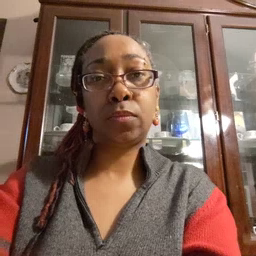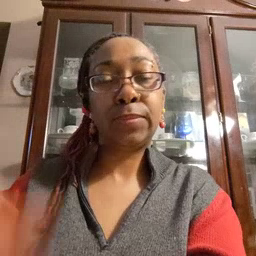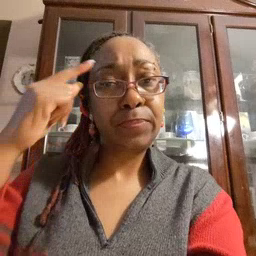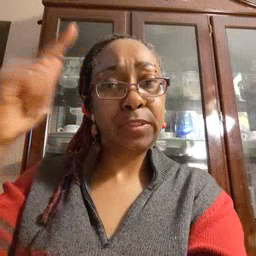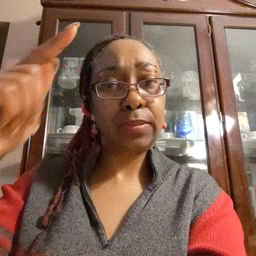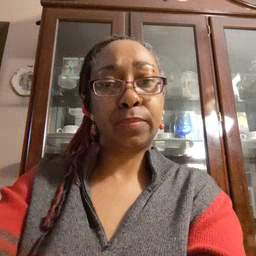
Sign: penny